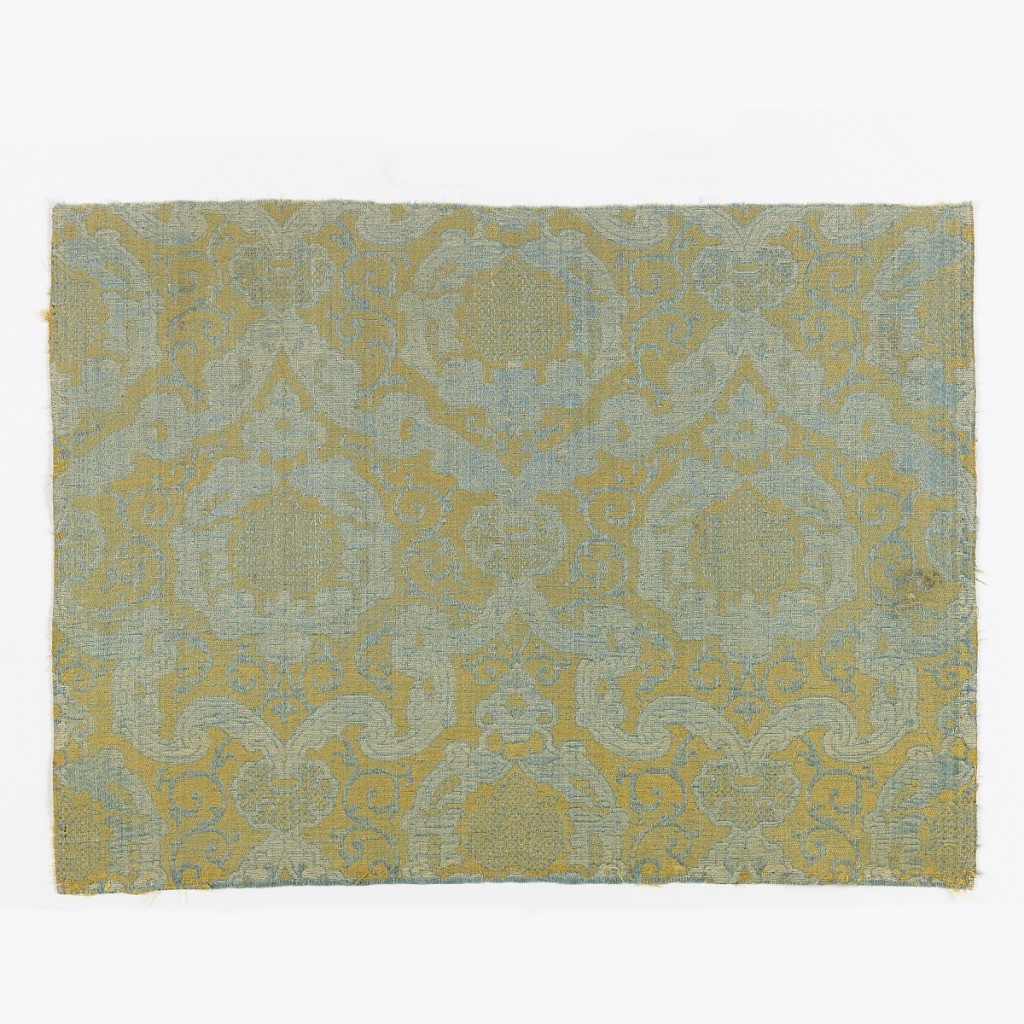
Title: Fragment
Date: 17th century
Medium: medium; silk, linen (?) Technique: combination of two structures
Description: Ogival pattern in blue, yellow and white.